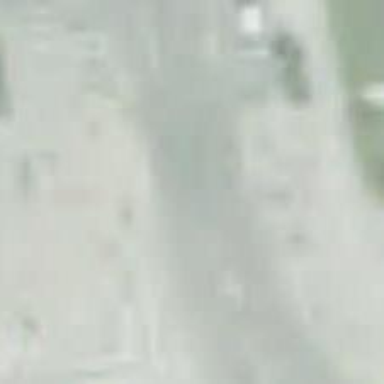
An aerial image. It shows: Uncontrolled zebra crossing on the road.